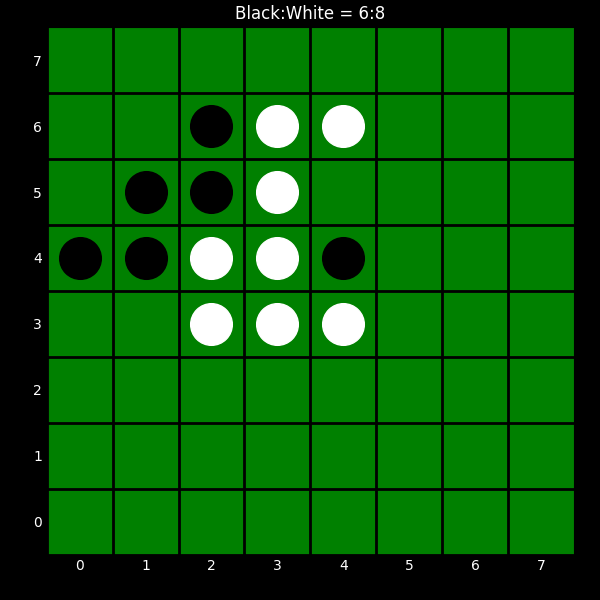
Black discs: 6
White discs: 8